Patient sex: F
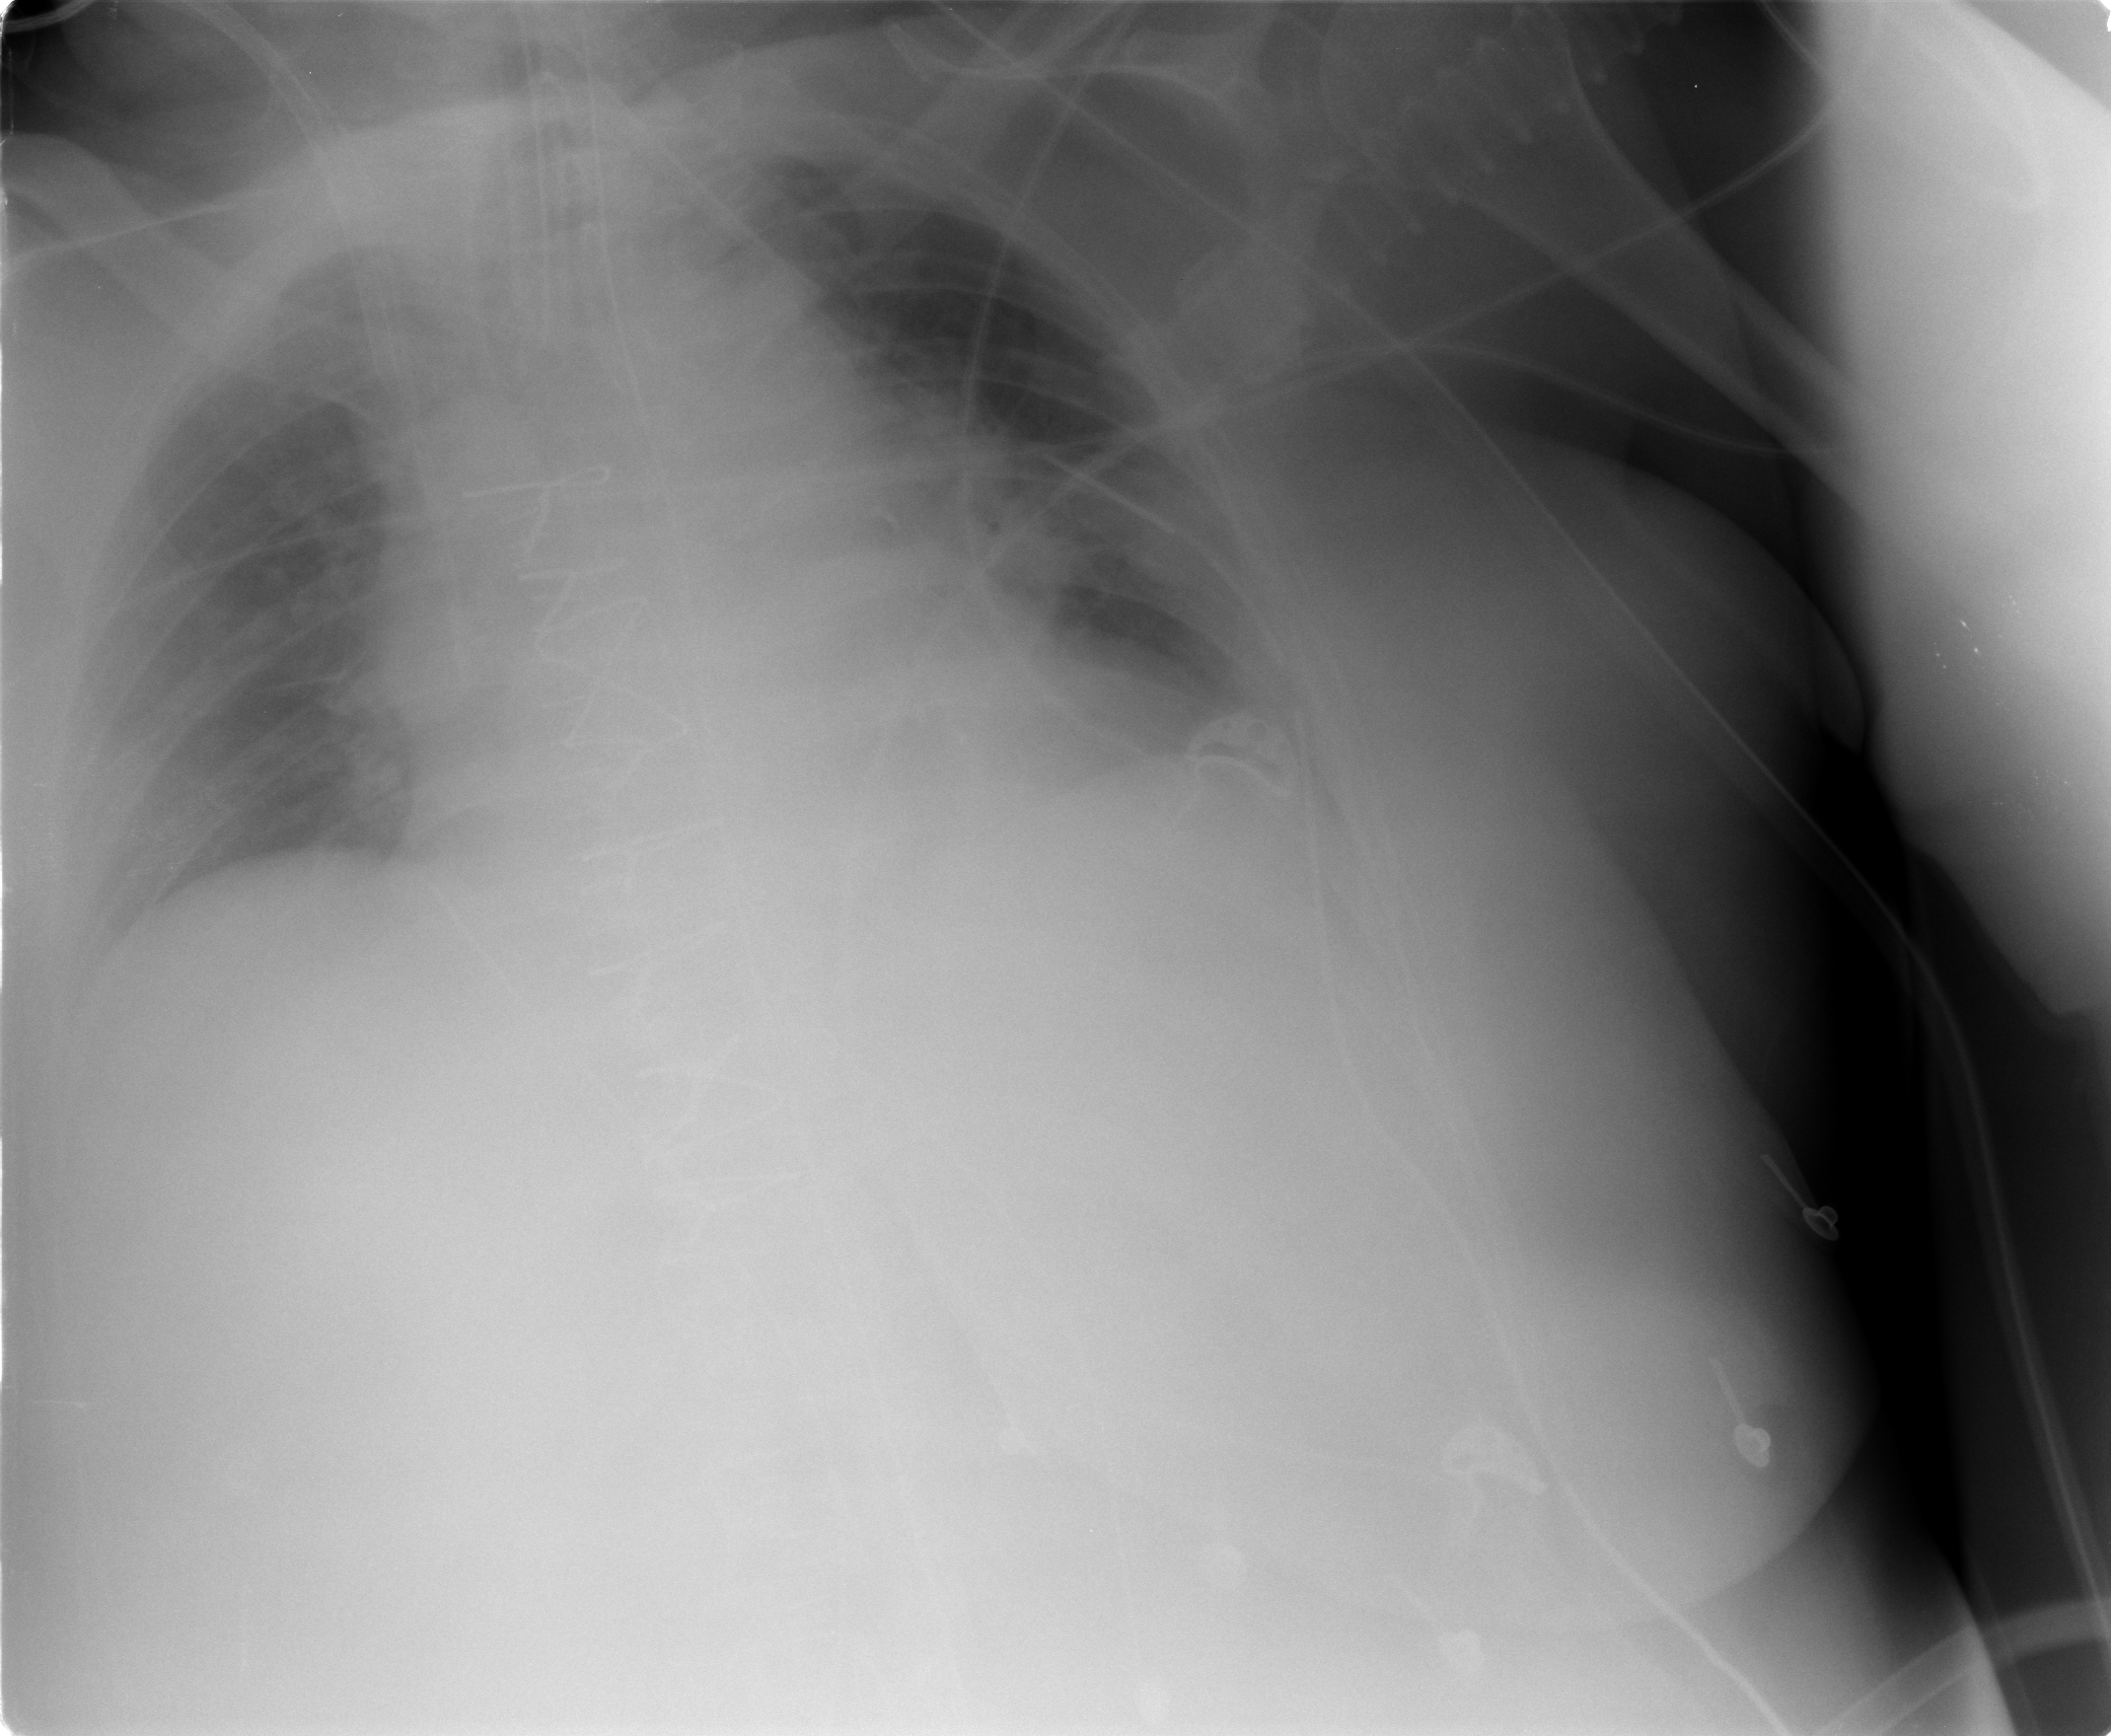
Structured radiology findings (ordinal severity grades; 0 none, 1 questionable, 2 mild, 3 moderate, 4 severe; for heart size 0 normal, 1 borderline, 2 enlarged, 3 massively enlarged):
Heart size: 1
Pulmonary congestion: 0
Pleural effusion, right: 0
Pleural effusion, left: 0
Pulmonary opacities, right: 0
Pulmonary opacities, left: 0
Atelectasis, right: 0
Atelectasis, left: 0